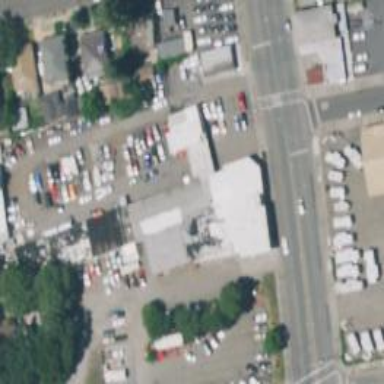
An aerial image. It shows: Commercial building.